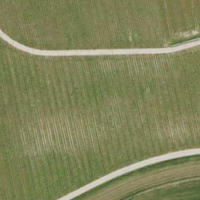
EUNIS habitat code: 40
Species observed at this site:
Trifolium repens